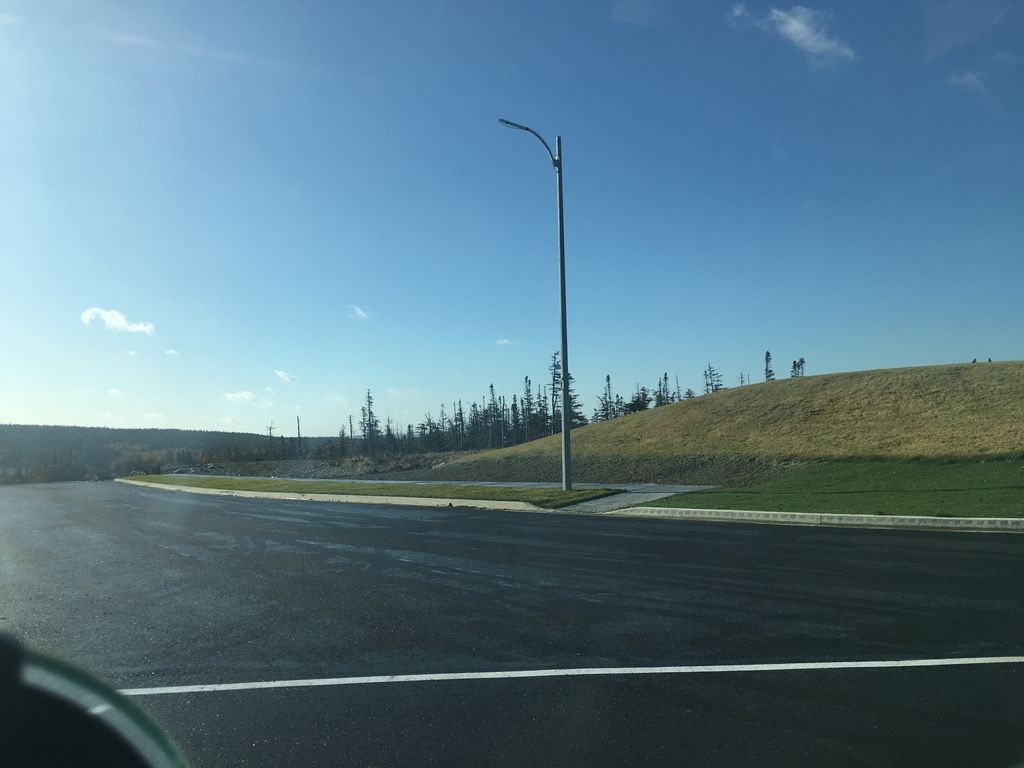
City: st_johns